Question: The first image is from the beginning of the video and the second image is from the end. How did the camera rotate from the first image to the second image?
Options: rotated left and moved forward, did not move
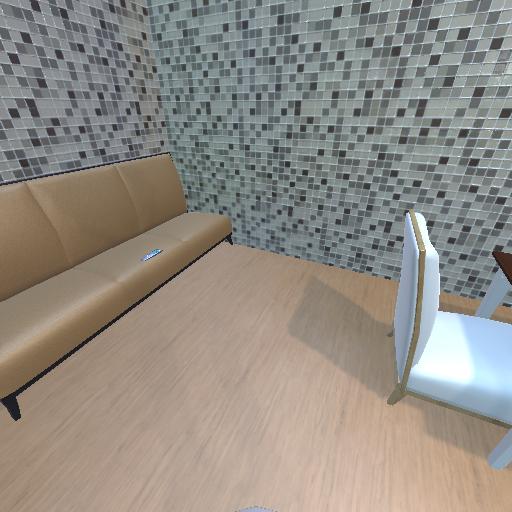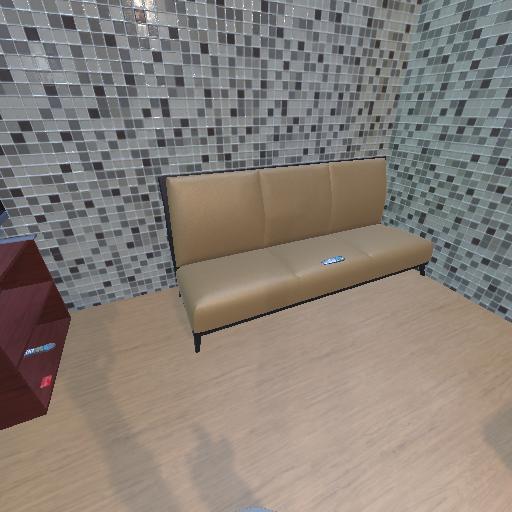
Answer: rotated left and moved forward